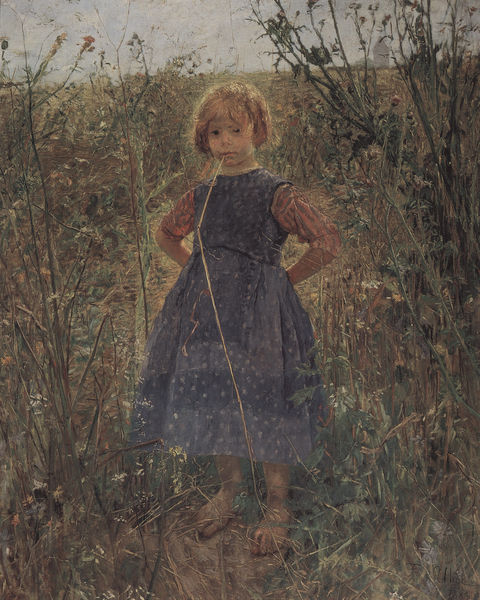
Titel: Heideprinzeßchen
Künstler: Fritz von Uhde
Standort: Berlin
Institution: Alte Nationalgalerie
Schlagwörter: blau, blätter, dunkel, gemälde, himmel, nackt, grün, landschaft, mädchen, sand, blume, blumen, braun, frau, frisur, grau, haar, hintergrund, kleid, mund, nase, rücken, stroh, zeichnung, ölbild, blick, blüte, blüten, gras, haus, rot, wiese, malerei, blond, arm, arme, augen, bluse, stehen, ärmel, bild, hände, portrait, porträt, öl, erde, feld, gräser, halme, horizont, horizontlinie, natur, schilf, weide, busch, kirche, land, auge, haare, realismus, kind, pflanze, pflanzen, frontal, schön, turm, garten, mais, beine, deutschland, schürze, füße, sommer, getreide, heu, korn, hang, wise, halm, klein, herbst, van gogh, romantik, ölgemälde, dunkelblau, monet, ernst, gestreift, allein, rüschen, foto, punkte, versteckt, hüften, barfuss, fuss, spaziergang, tupfen, leinwand, distel, verschränkt, rote haare, untersicht, geruch, dornen, disteln, unkraut, worpswede, elisabeth, porträ, gestrüpp, grashalm, kraut, froschperspektive, strohhalm, blus, wiesenstück, klied, modersohn, blaues kleid, mädel, gemäld, mittelblau, kauen, im mund, bauernkind, böute, dirn, l